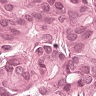
Metastatic tissue present: yes